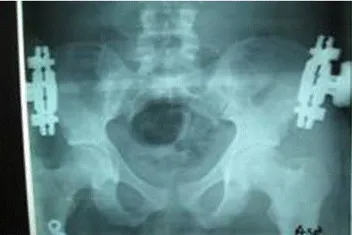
External fixation and reduction.
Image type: radiology (x_ray)